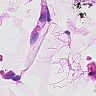
Metastatic tissue present: no